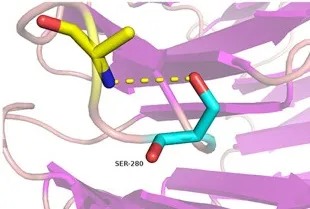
There was no mutation in the COPA gene of his mother. C represent the 841st base, mutation occurs at site A, and no mutation occurs at site B.
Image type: radiology (x_ray)